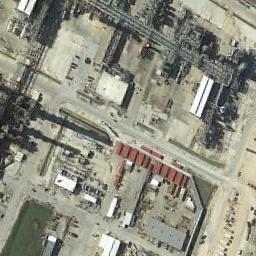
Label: industrial_area